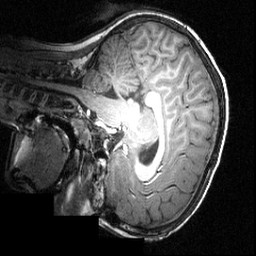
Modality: T1w
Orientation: sagittal
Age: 12
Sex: female
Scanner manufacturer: siemens
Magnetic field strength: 3.951 T
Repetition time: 1.26 s
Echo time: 0.00303 s